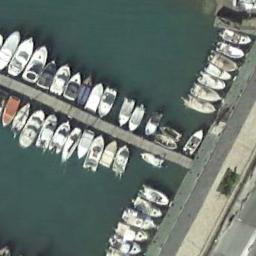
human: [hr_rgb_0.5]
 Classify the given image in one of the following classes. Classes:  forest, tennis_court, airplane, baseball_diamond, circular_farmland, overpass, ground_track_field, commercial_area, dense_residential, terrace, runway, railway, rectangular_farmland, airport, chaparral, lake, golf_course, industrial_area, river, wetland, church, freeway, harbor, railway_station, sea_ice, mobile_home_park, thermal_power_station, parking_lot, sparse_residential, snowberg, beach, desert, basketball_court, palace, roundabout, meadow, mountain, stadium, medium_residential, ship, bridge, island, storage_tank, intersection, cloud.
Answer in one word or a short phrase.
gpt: harbor